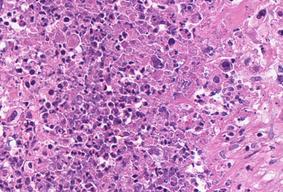
Tumor epithelial tissue: yes
Tumor-associated stroma tissue: no
Normal tissue: no